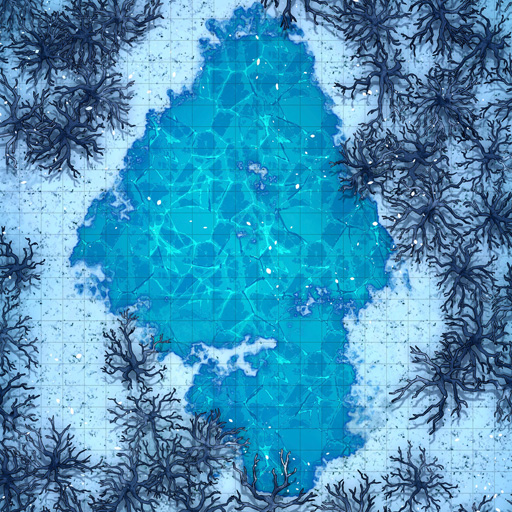
A D&D Grid Map ice frozen water trees (Frozen Lake Map)